Question: It possible vertical align text in TableColumn on middle?
I add paragraph to the table cell of table. And this table I add to richTexBox control.
Problem is that middle column consists of images(emoticons) and it is "align to the vertical center".
It's difficult for me to describe it.
Here is an image:

I would like align first and third column vertical on the middle. I want text in this 3 columns on the same "level:.
Func which create Table with this 3 columns is here:
'''
public Table ConvertToTabRp(IRp rp, string avatarNick)
{
var tempRp = new Rp { RpText = rp.RpText, Nick = rp.Nick, Time = rp.Time, Your = rp.Your };
if (tempRp.Your)
tempRp.Nick = avatarNick;
string time = string.Format(CultureInfo.CurrentCulture, "{0}", DateTime.ParseExact(tempRp.Time, "yyyy-MM-dd HH:mm:ss", null)
.ToString("dd-MM-yyyy HH:mm:ss").Replace("-", "."));
var tab = new Table {Margin = new Thickness(0, 0, 0, 0)};
var gridLenghtConvertor = new GridLengthConverter();
//1. col
tab.Columns.Add(new TableColumn { Name = "colNick", Width = (GridLength)gridLenghtConvertor.ConvertFromString("100") });
//2.col
tab.Columns.Add(new TableColumn { Name = "colMsg", Width = (GridLength)gridLenghtConvertor.ConvertFromString("Auto") });
//3.col
tab.Columns.Add(new TableColumn { Name = "colDt", Width = (GridLength)gridLenghtConvertor.ConvertFromString("150") });
tab.RowGroups.Add(new TableRowGroup());
tab.RowGroups[0].Rows.Add(new TableRow());
var tabRow = tab.RowGroups[0].Rows[0];
//1.col - NICK
var pNick = new Paragraph(new LineBreak()) { TextAlignment = TextAlignment.Left };
pNick.Inlines.Add(new Run(tempRp.Nick));
if (!tempRp.Your)
{
pNick.Foreground = Brushes.DodgerBlue;
}
tabRow.Cells.Add(new TableCell(pNick));
//2.col - MESSAGE
tabRow.Cells.Add(new TableCell(ConvertToRpWithEmoticons(tempRp.RpText)) { TextAlignment = TextAlignment.Left});
//3.col - DATE TIME
var pTime = new Paragraph(new LineBreak()) { TextAlignment = TextAlignment.Right };
pTime.Inlines.Add(time);
tabRow.Cells.Add(new TableCell(pTime));
return tab;
}
'''
maybe solution can be:
'''
var pNick = new Paragraph(new LineBreak()) { TextAlignment = TextAlignment.Left , **VerticalTextAligment = Center** };
'''
I don't how vertical align in paragraph.
Maybe is problem in way how I add image to paragraph, here is it code:
'''
var image = new Image
{
Source = new BitmapImage(new Uri(path, UriKind.RelativeOrAbsolute)),
Width = 20,
Height = 20,
};
para.Inlines.Add(new Run(separatemsg.Text) { BaselineAlignment = BaselineAlignment.TextBottom });
//insert smile
para.Inlines.Add(new InlineUIContainer(image) {BaselineAlignment = BaselineAlignment.Bottom});
'''
and this paragraph is add to 2. column.
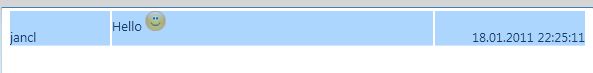
Answer: Try use the <URL>-property.
Use a <URL>-Inline to put your text into the paragraphs and set the BaselineAlignment-property.
You can use this also for the image. Use for this the BaselineAlignment-property of the <URL>